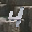
Label: 4